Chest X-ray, AP view. Patient: 45 years old, sex F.
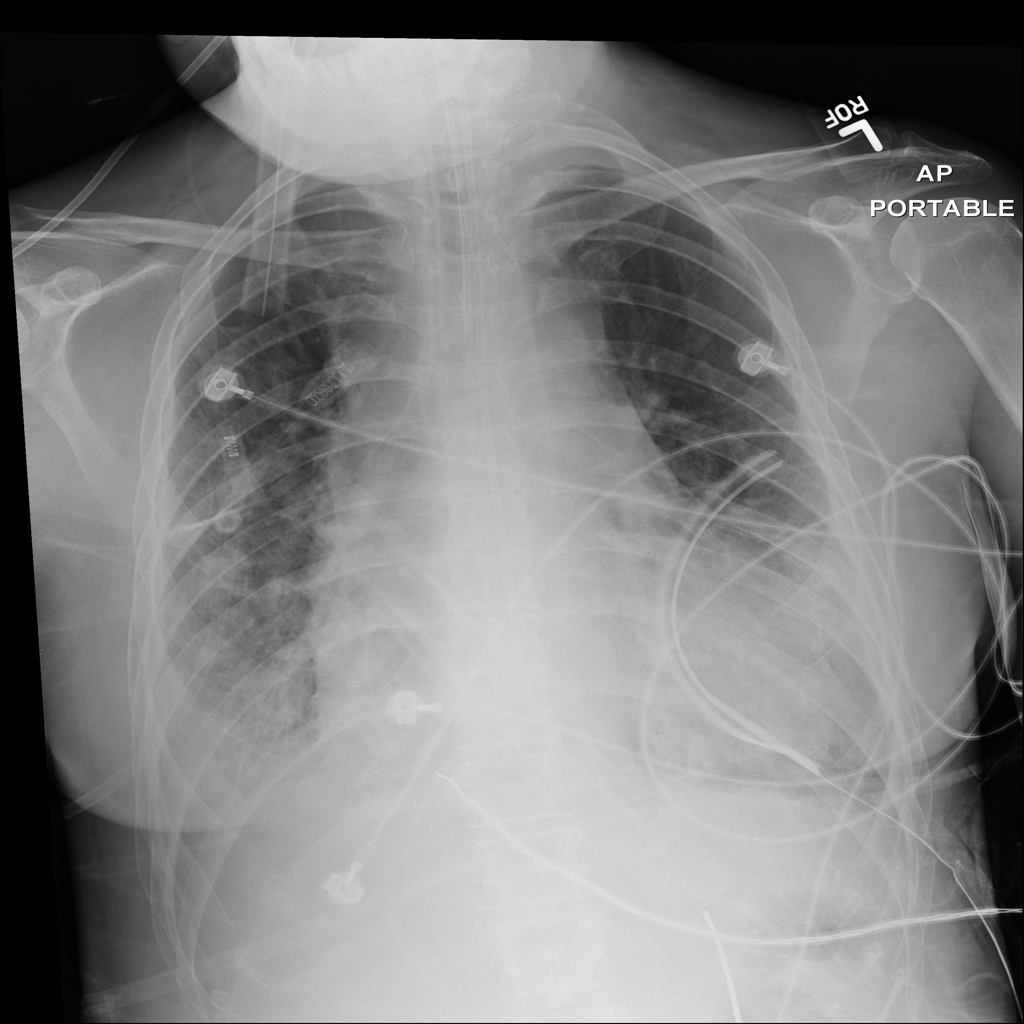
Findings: Cardiomegaly, Effusion, Infiltration